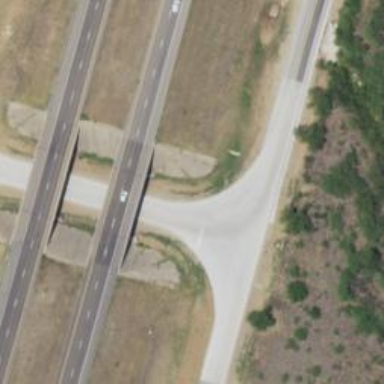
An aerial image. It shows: Secondary road.